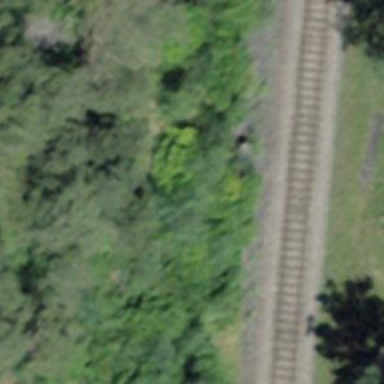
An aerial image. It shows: Retaining wall.